Interaction volume radius: 5 \u00c5
Interaction volume height: 10 \u00c5
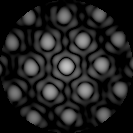
Disorder parameter: 0.1427